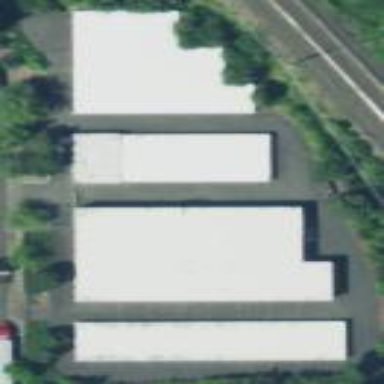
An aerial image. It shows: Commercial area with storage rental shop from the brand Public Storage.